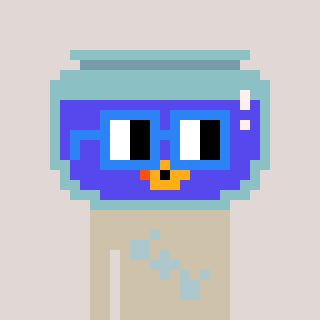
a pixel art character with square blue glasses, a goldfish-shaped head and a bege-colored body on a warm background